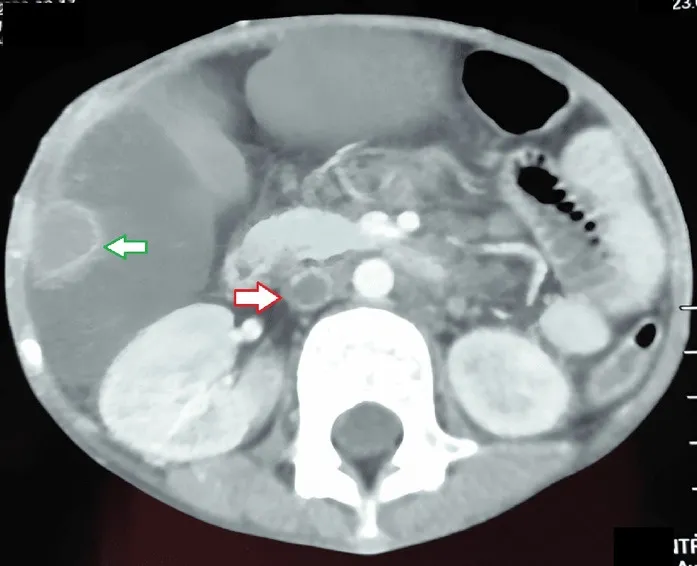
Contrast-enhanced computed tomography of the abdomen showed thrombus of the inferior vena cava starting at the level of the renal vein and extending toward the common iliac and external iliac vein on the right side (red arrow) and a hypoechoic mass in the liver (green arrow).
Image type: radiology (ct)